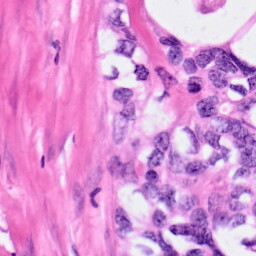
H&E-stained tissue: Pancreatic